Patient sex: M
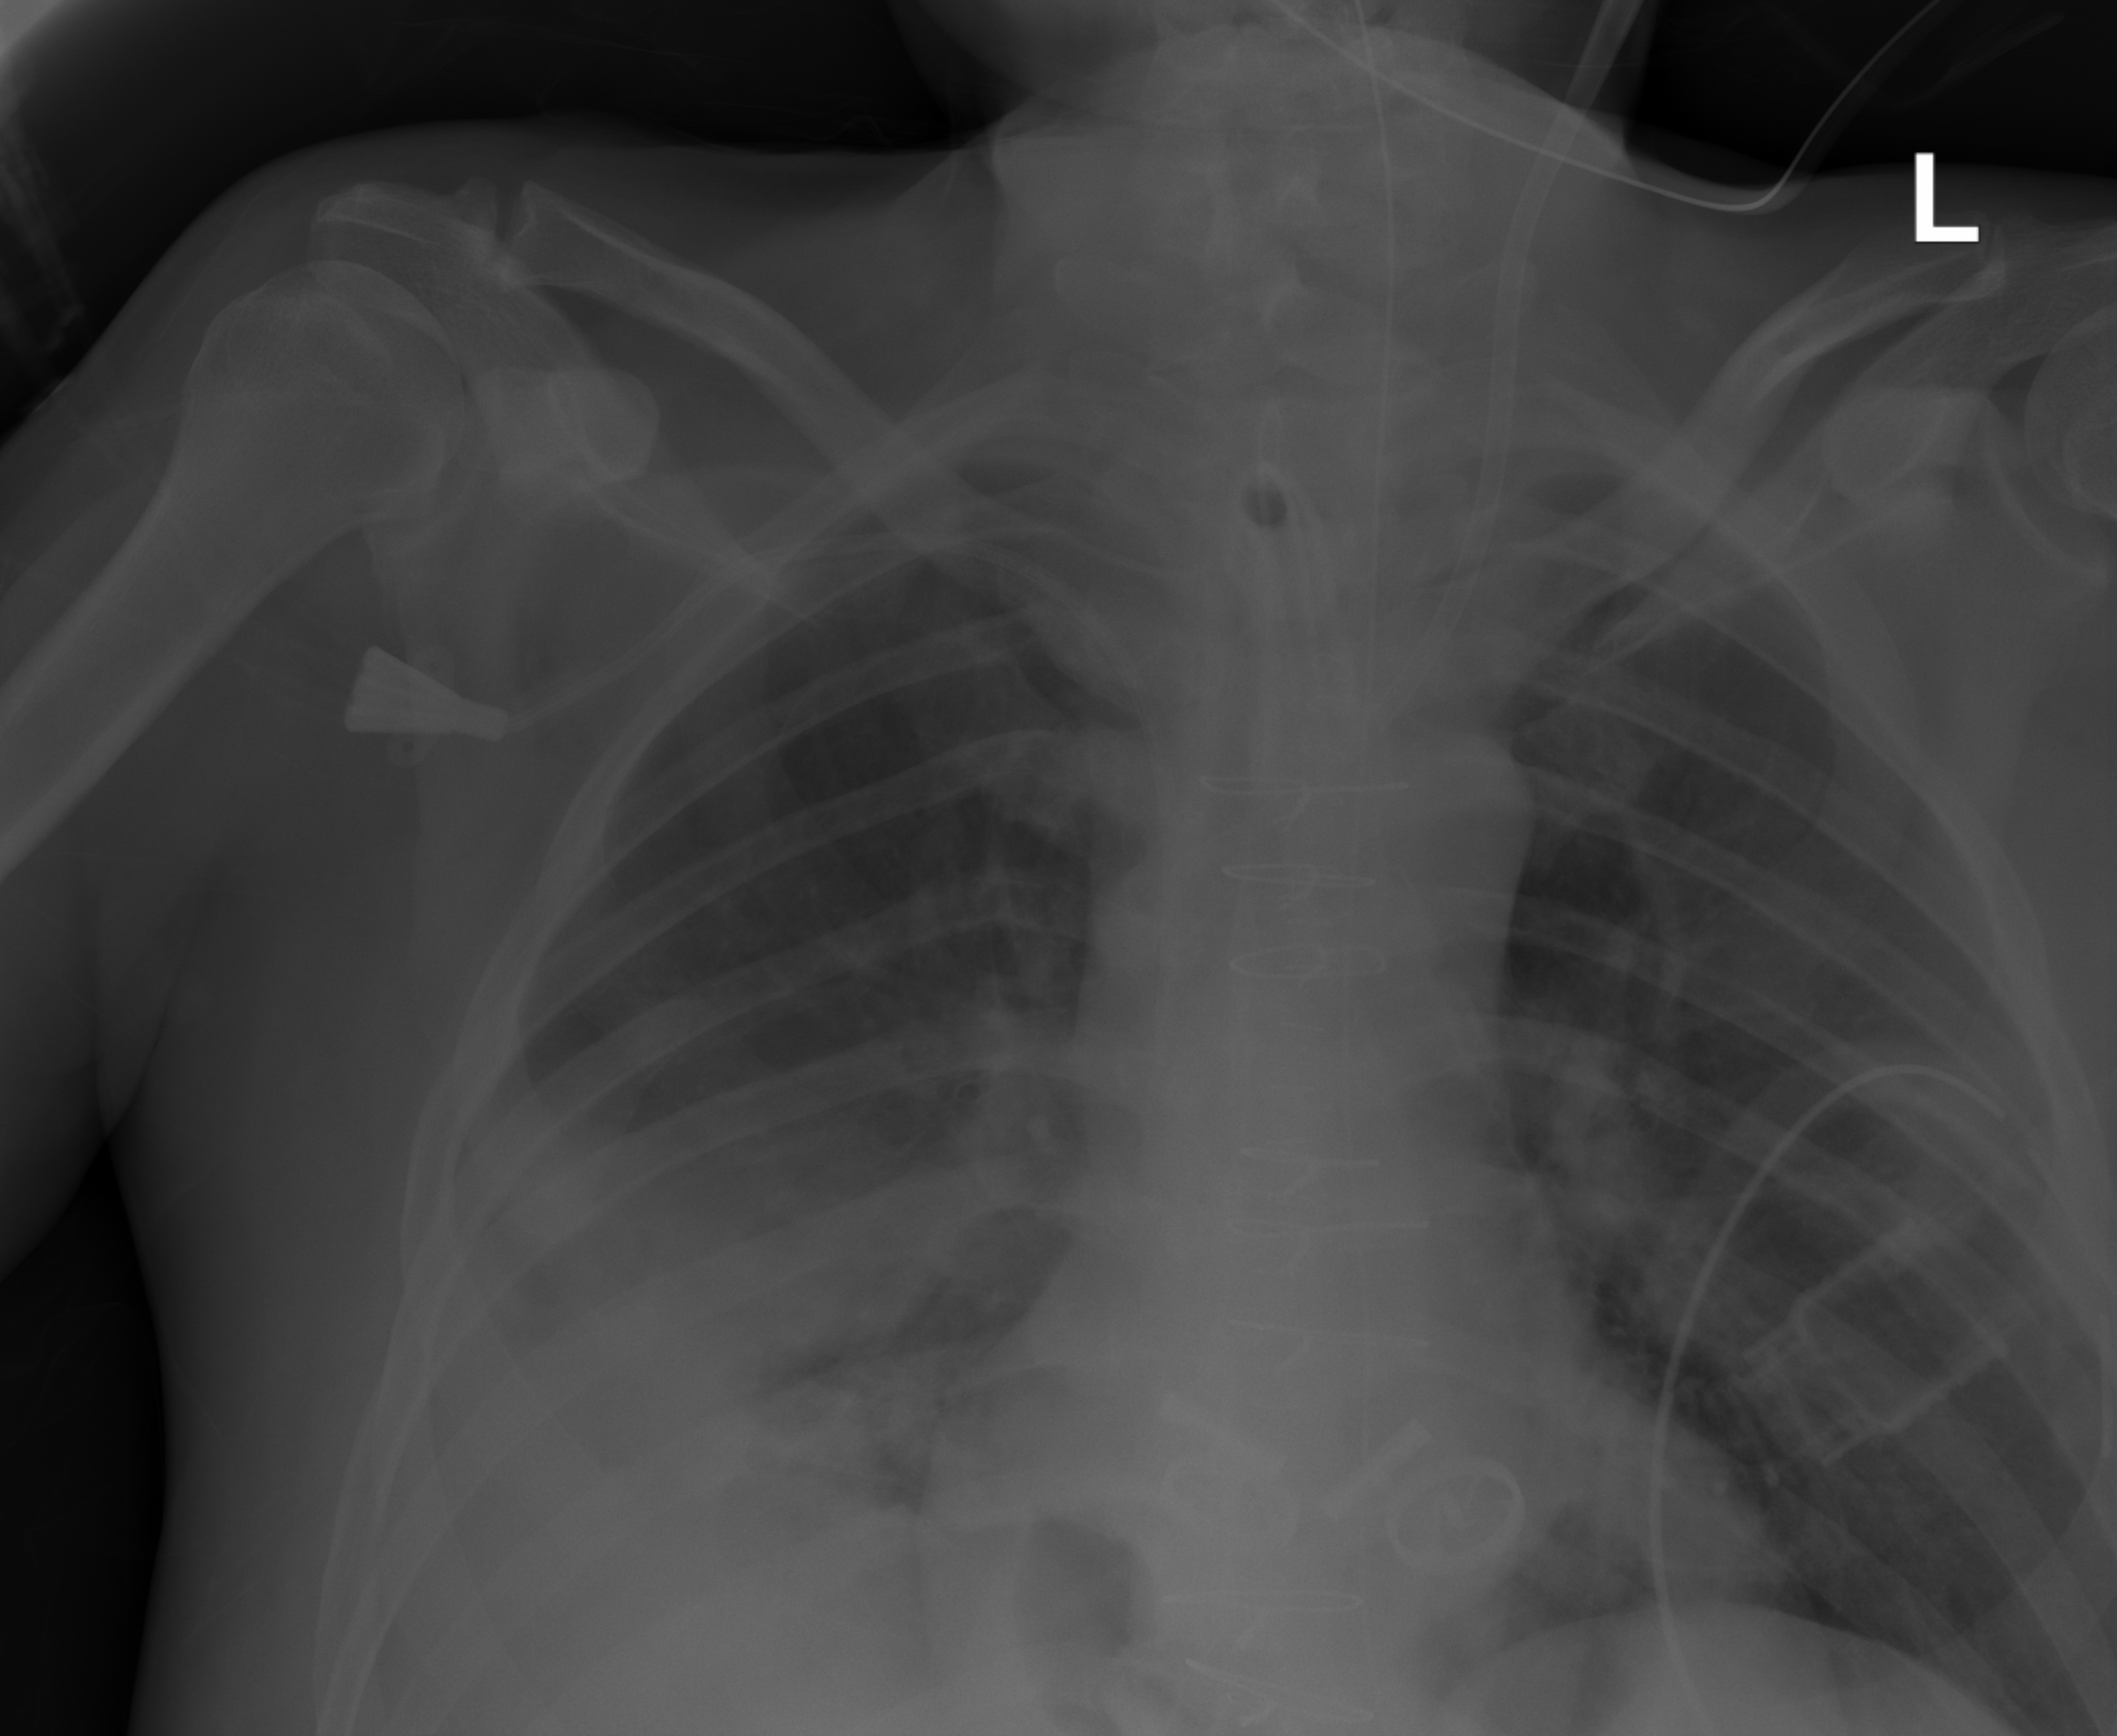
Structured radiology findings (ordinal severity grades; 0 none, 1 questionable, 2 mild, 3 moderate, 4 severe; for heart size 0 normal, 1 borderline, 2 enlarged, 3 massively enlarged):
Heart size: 0
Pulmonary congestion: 0
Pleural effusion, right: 3
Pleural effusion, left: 0
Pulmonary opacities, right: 0
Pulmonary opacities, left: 0
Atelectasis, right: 2
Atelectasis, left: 0